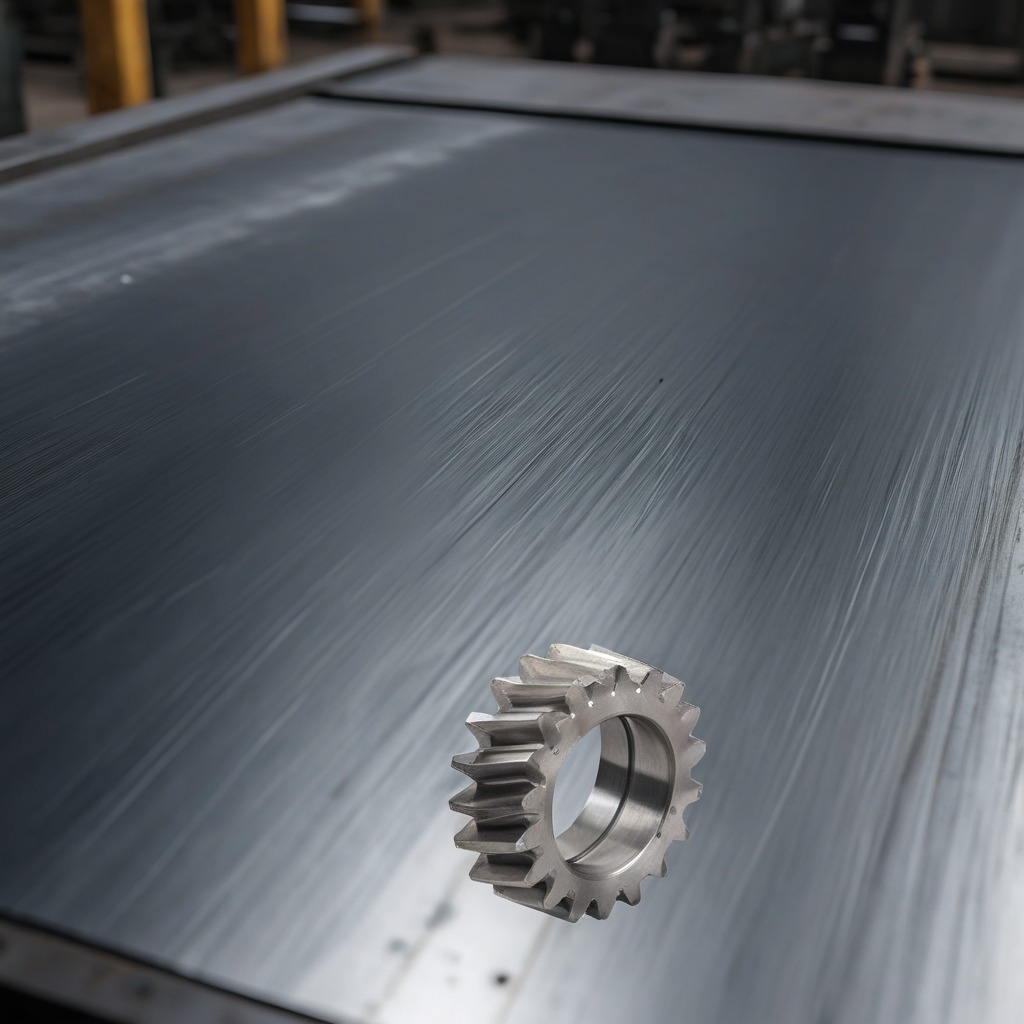
A steel gear with teeth is lying on the cold steel table in a mining workshop.